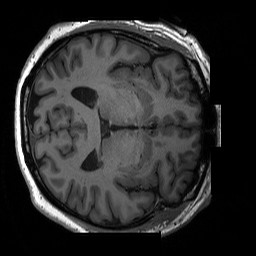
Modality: T1w
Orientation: axial
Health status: ill
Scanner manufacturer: siemens
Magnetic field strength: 3 T
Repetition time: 2.3 s
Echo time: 0.00226 s